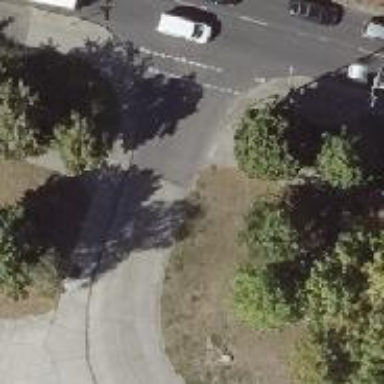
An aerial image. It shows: Concrete footway.